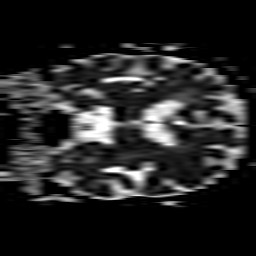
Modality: ADC
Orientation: coronal
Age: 78
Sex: male
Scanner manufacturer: philips
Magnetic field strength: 3 T
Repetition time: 3.946 s
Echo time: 0.06104 s